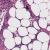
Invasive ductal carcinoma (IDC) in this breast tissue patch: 0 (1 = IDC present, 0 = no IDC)